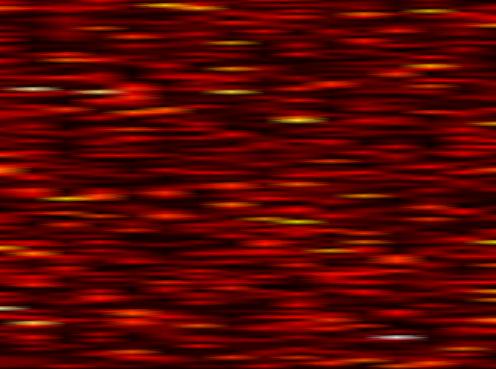
Label: OFDM